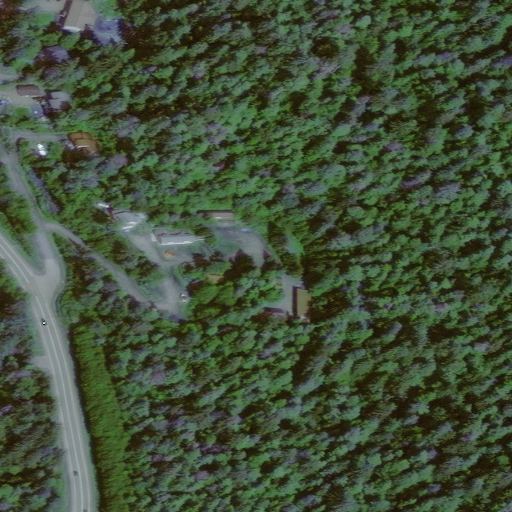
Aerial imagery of cape in Alaska named Inspiration Point containing only unknown